Interaction volume radius: 10 \u00c5
Interaction volume height: 10 \u00c5
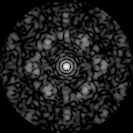
Disorder parameter: 0.629